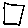
Label: square